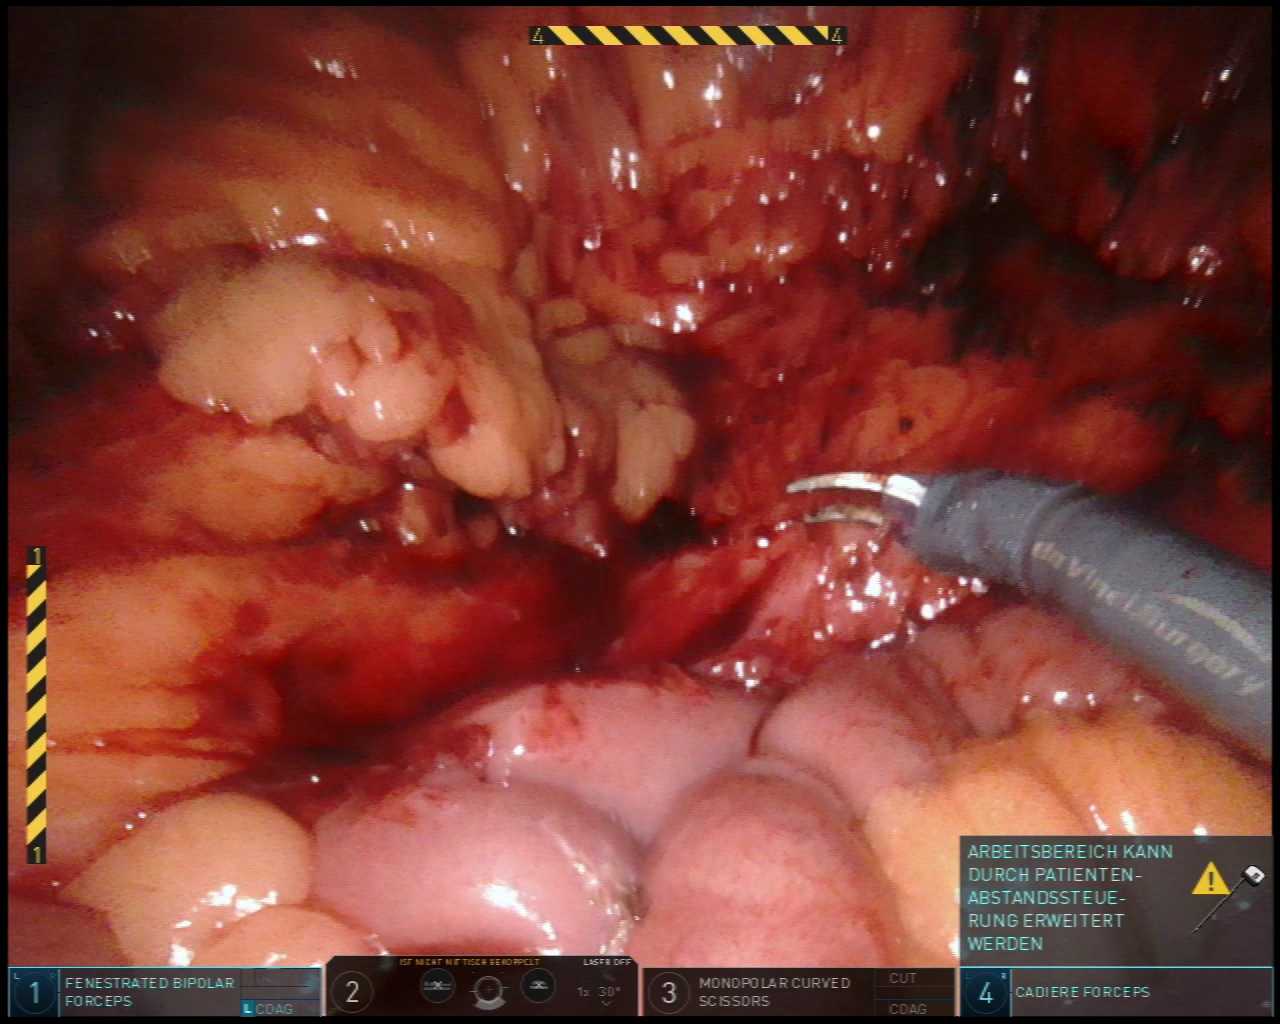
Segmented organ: small_intestine
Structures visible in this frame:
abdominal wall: no
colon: no
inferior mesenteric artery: no
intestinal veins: no
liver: no
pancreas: no
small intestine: yes
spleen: no
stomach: no
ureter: no
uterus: no
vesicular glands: no